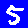
Digit: 5